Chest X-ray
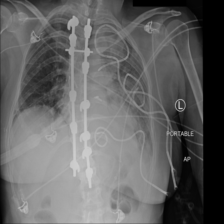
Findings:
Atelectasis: negative
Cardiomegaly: negative
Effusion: negative
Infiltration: negative
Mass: negative
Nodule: negative
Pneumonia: negative
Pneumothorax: negative
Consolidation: negative
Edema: negative
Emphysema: negative
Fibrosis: negative
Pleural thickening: negative
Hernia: negative